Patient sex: M
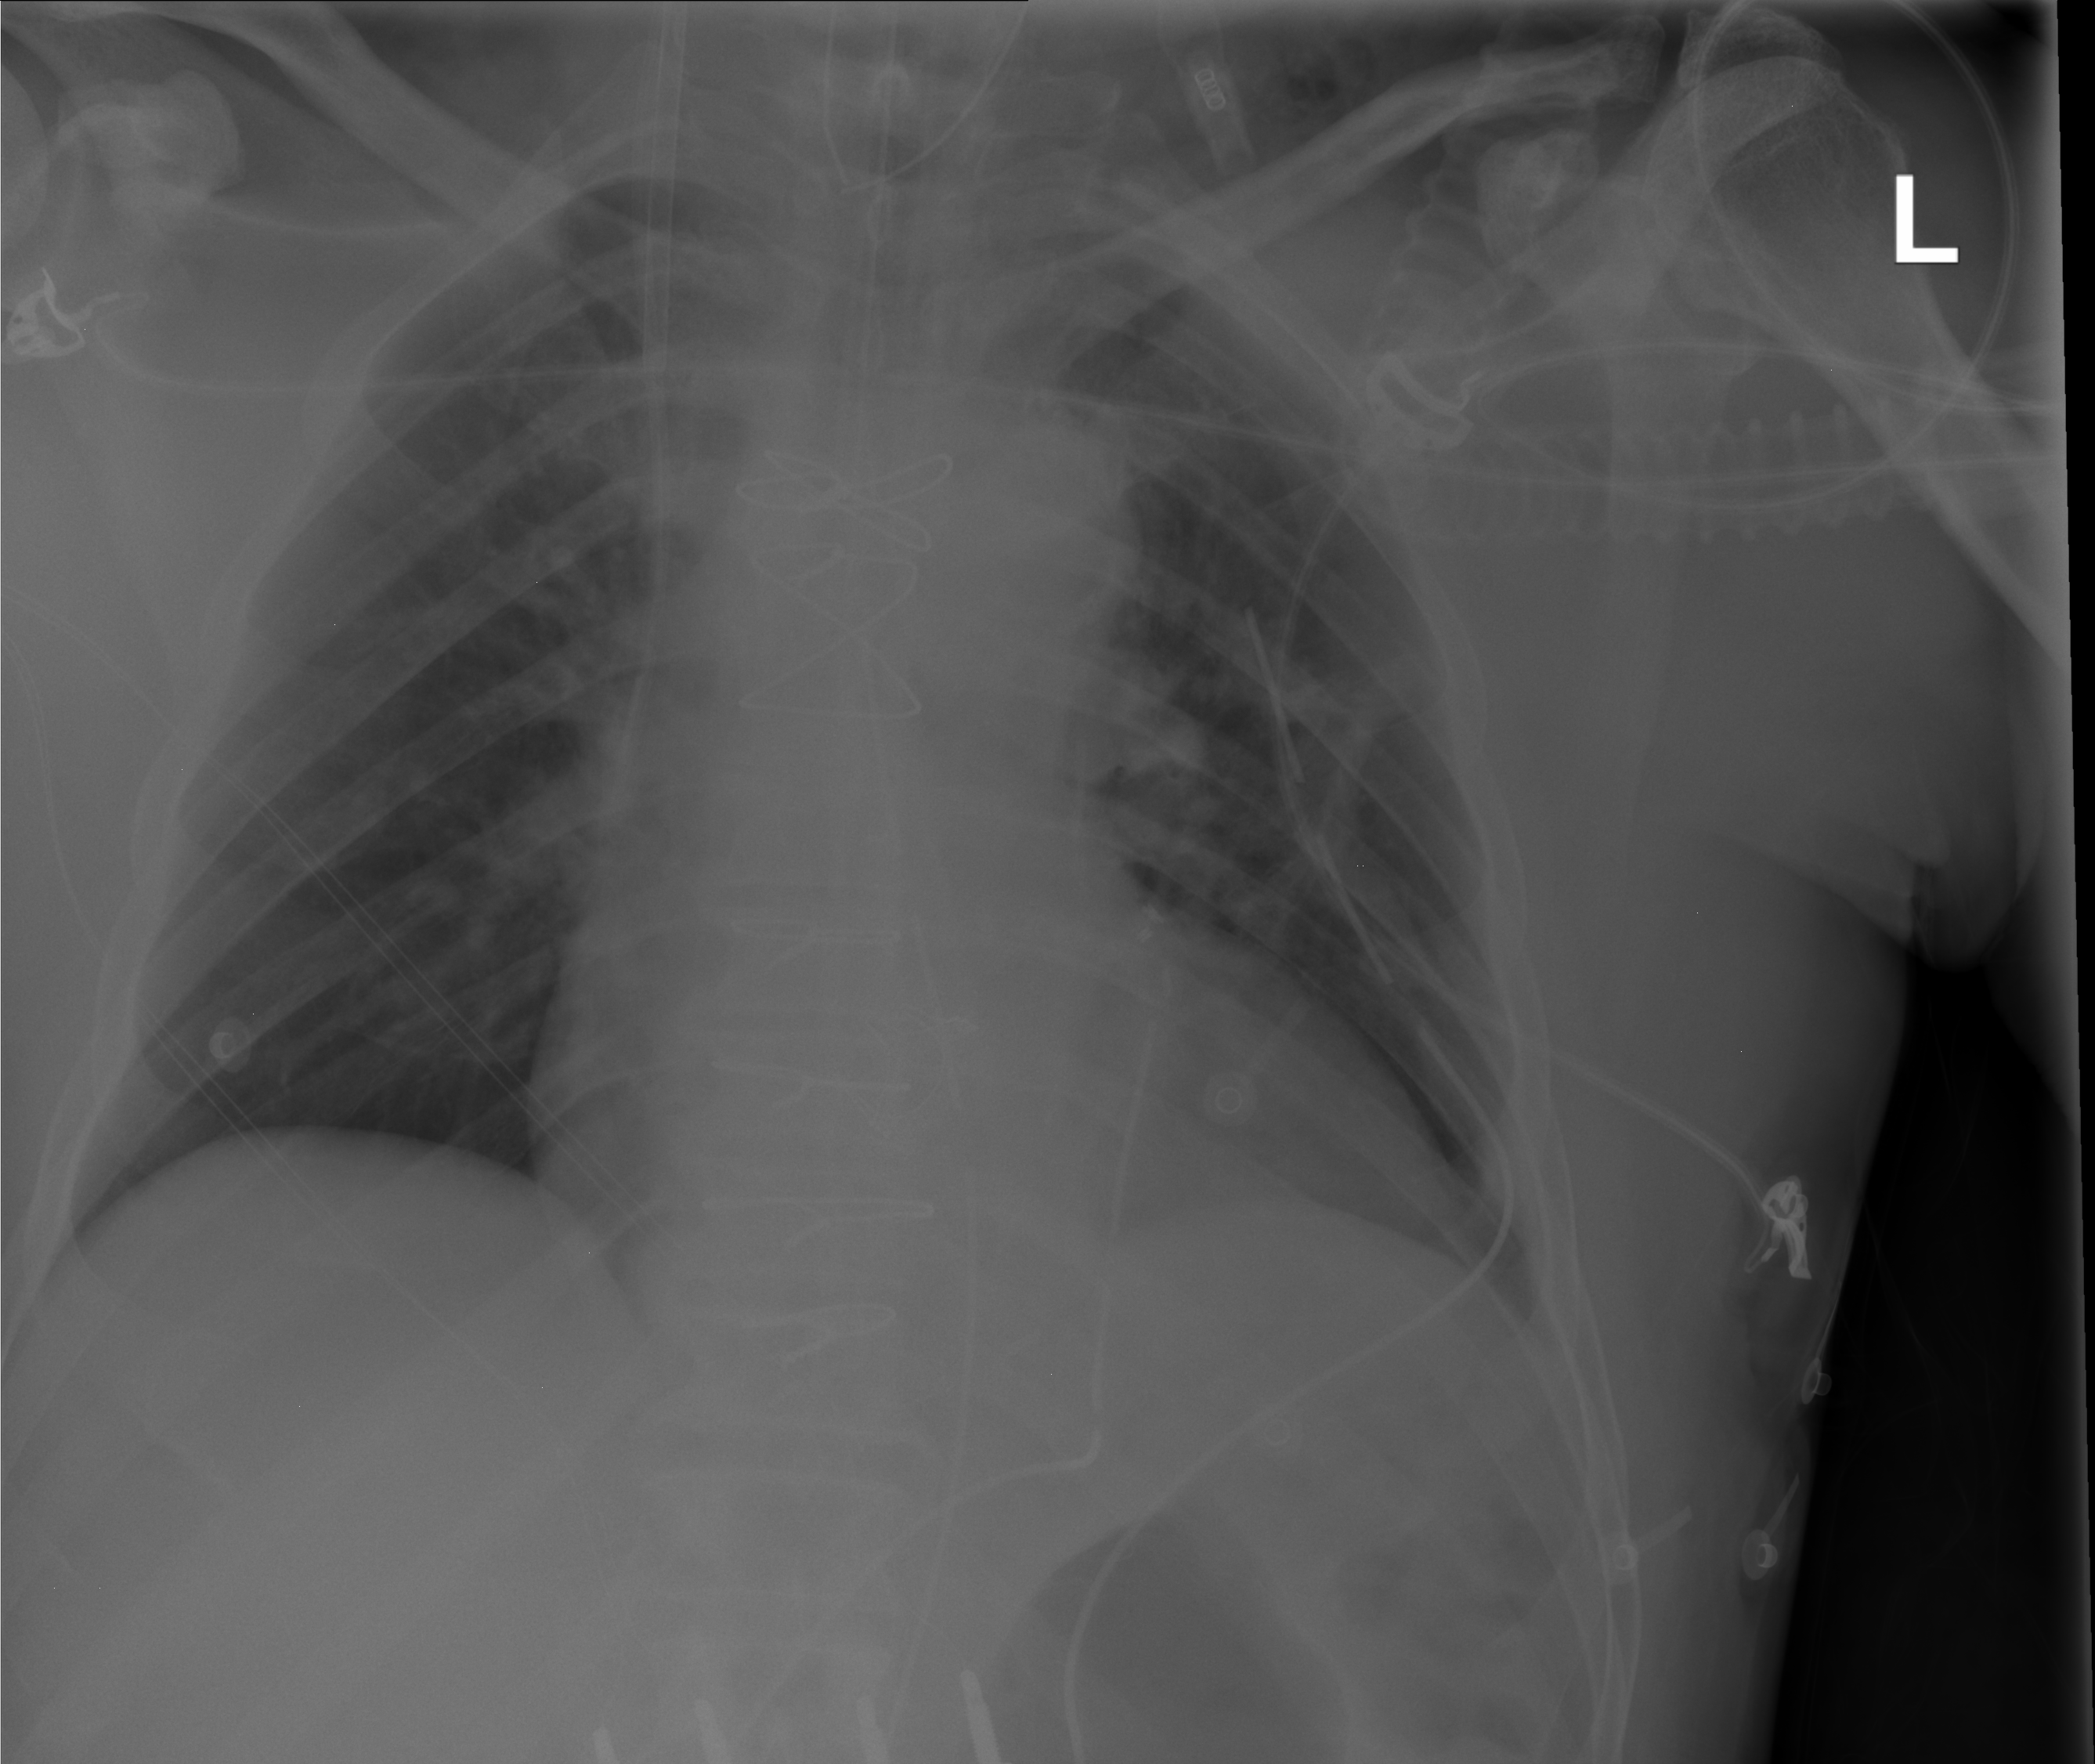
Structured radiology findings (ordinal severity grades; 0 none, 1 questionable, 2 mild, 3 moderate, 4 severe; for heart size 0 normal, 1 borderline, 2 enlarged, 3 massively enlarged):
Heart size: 0
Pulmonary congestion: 1
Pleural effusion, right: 1
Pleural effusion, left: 1
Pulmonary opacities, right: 0
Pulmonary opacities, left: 0
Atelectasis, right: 2
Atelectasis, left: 2